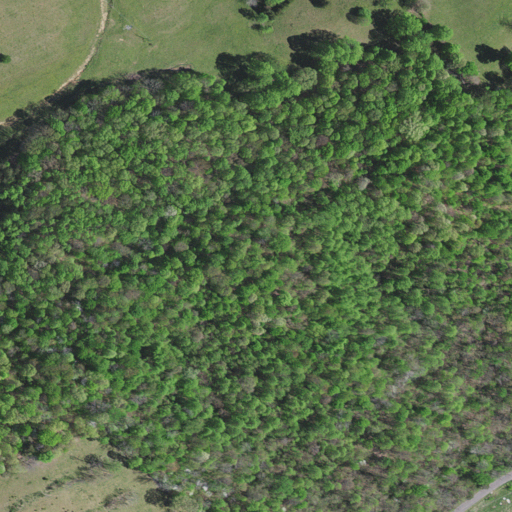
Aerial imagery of ridge(s) in Virginia named Clayman Ridge containing deciduous forest, pasture, mixed forest, and open development